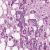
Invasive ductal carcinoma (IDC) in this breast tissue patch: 1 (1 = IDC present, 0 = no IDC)